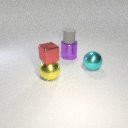
small gray rubber cylinder above large purple metal cylinder